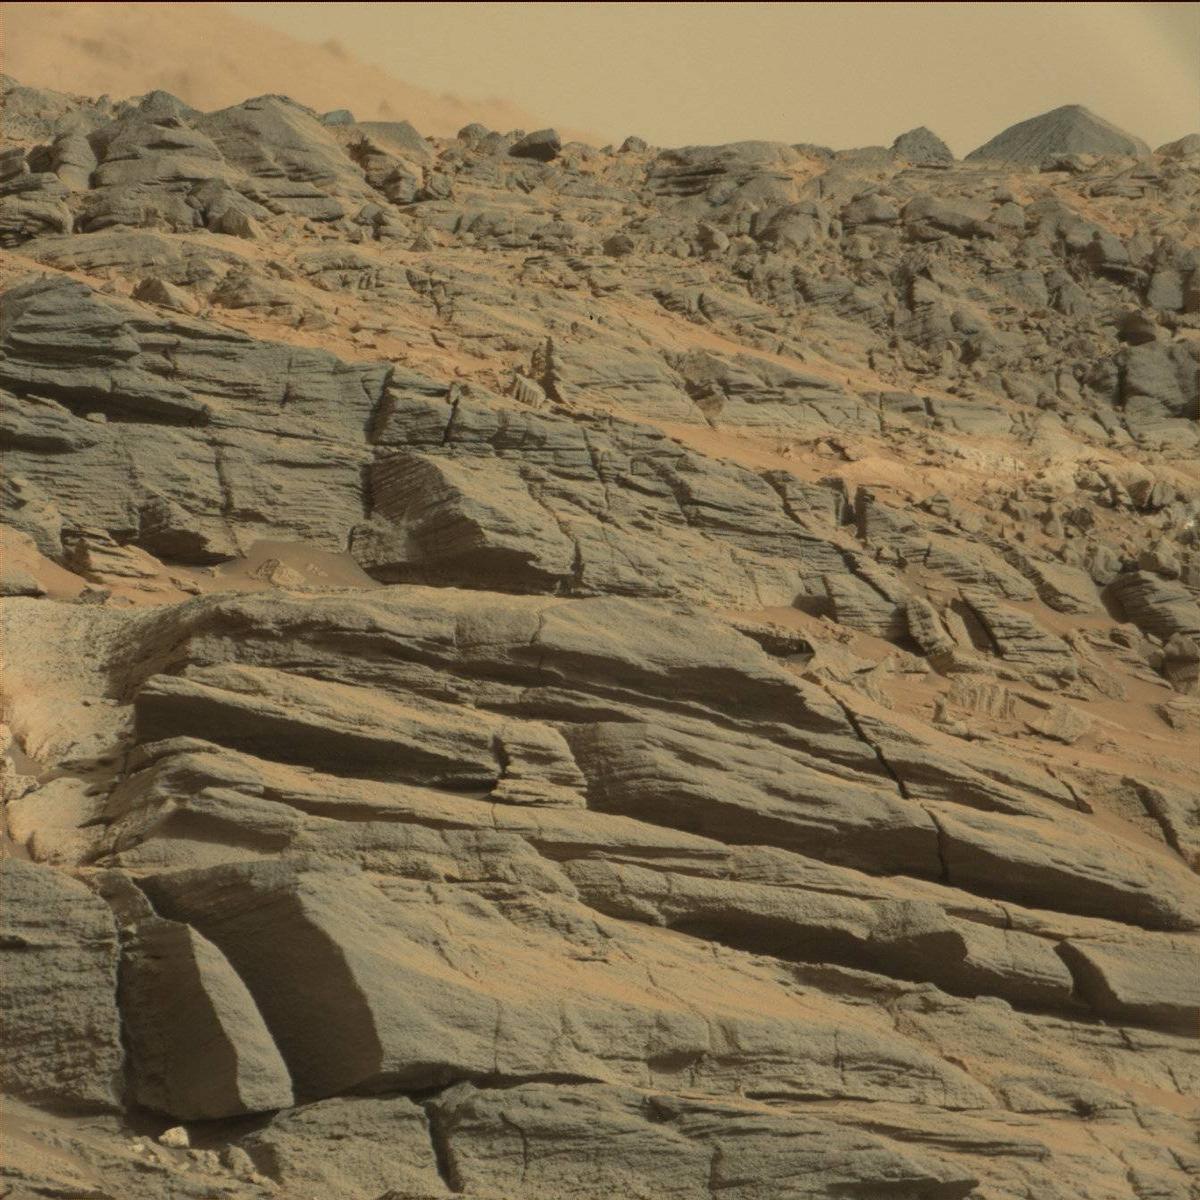
Terrain classes present: Bedrock, Ridge, Sand / Soil, Sky